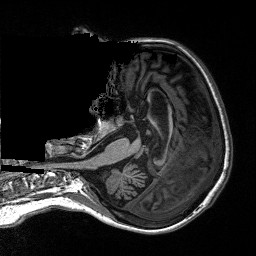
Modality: T1w
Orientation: axial
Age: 25
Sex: female